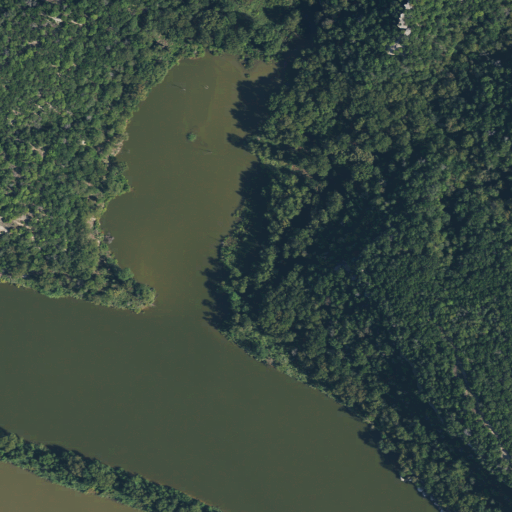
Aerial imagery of valley in Texas named Elm Hollow containing open water, evergreen forest, woody wetlands, and grassland